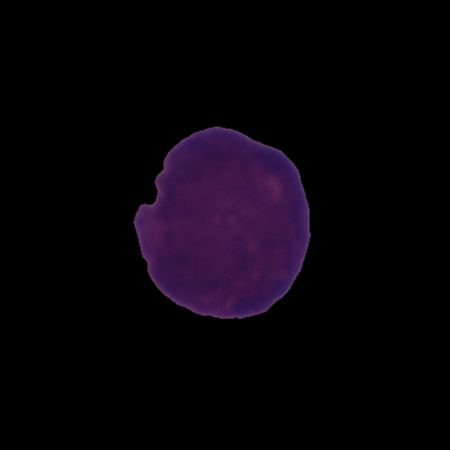
Label: cancer